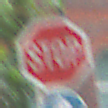
Verkehrszeichen: Stop
Zusatzzeichen unten: VorgeschriebeneFahrtrichtungGeradeaus
Umgebung: Outdoor, Urban
Tageszeit: MorningAfternoon
Wetter: Overcast
Licht: Natural
Jahreszeit: NotSpecified
Kontrast: LowContrast